Chest X-ray. View position: PA
Patient age: 11
Patient sex: F
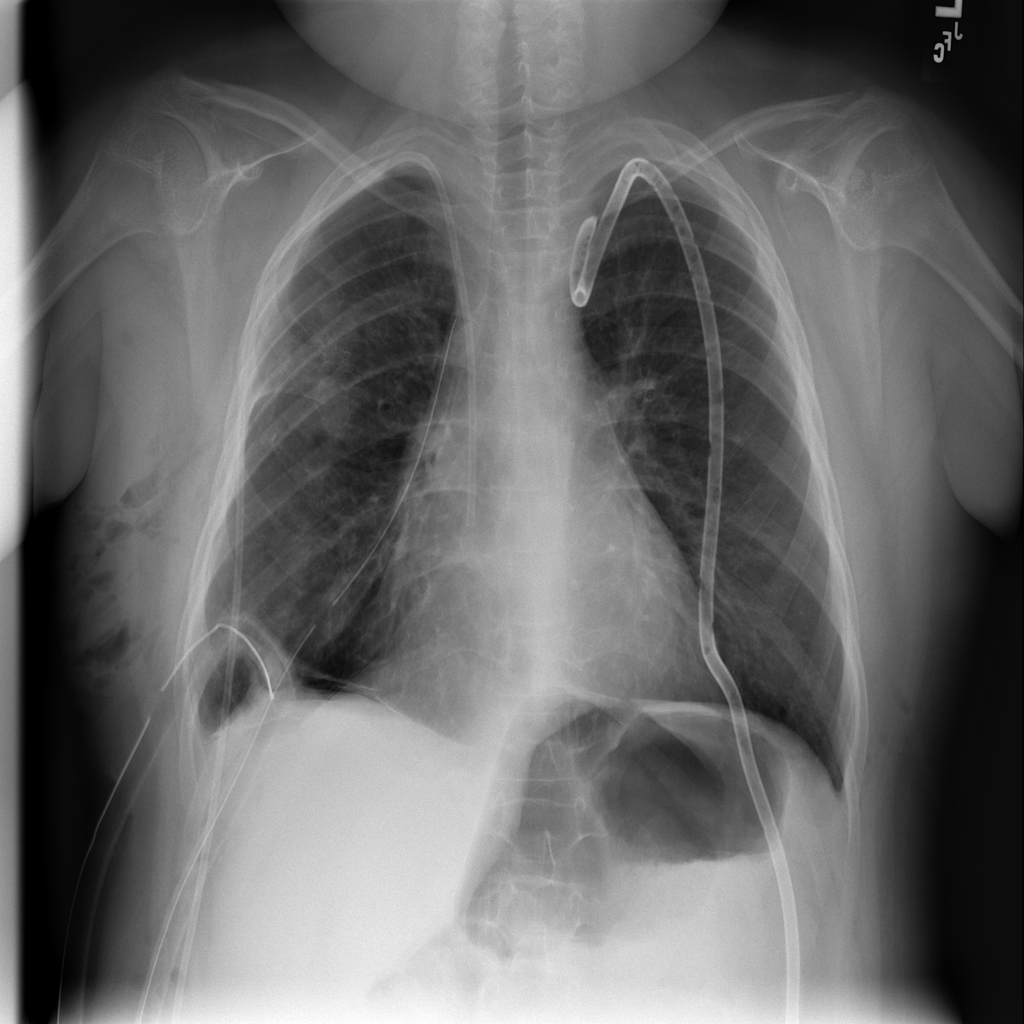
Finding: Pneumothorax